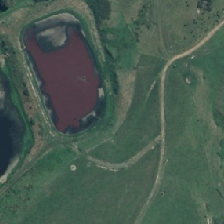
Land cover: lake_pond